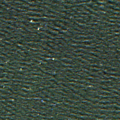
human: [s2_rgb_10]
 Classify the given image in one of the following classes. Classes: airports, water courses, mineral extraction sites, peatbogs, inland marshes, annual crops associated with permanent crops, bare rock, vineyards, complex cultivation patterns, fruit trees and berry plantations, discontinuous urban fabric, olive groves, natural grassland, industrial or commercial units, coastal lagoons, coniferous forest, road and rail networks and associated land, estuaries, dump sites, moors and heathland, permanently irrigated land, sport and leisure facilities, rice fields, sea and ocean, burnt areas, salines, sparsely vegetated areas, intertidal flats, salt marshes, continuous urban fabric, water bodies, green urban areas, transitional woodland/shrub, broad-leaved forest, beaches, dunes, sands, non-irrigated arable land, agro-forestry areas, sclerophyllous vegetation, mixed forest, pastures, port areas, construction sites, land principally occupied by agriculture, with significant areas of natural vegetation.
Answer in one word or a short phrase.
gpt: sea and ocean